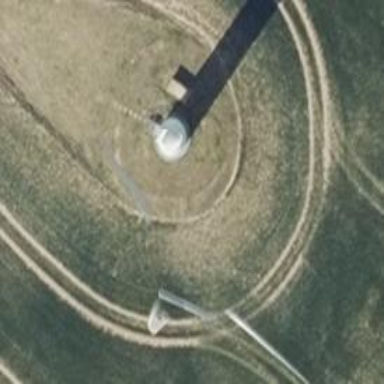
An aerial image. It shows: Wind generator using horizontal axis wind turbines.